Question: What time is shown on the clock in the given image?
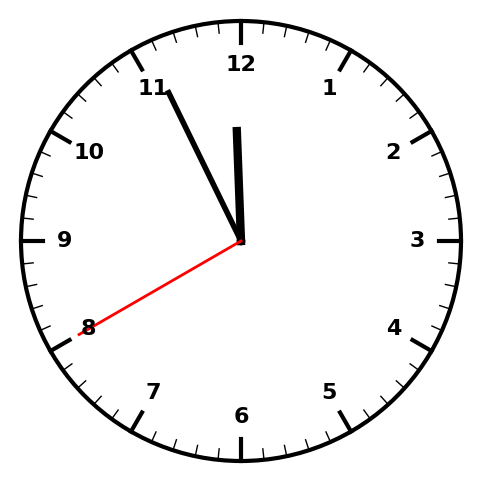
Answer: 11:55:40